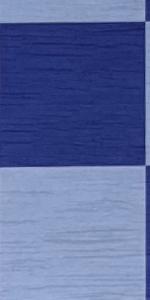
Label: Empty